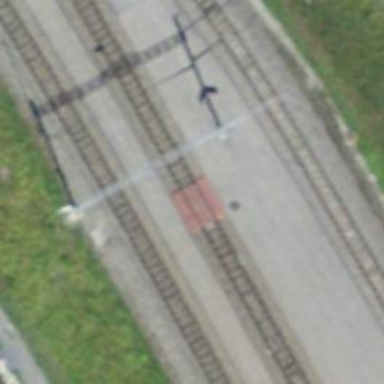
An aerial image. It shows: Close-up of railway platform edge.